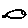
Label: fish